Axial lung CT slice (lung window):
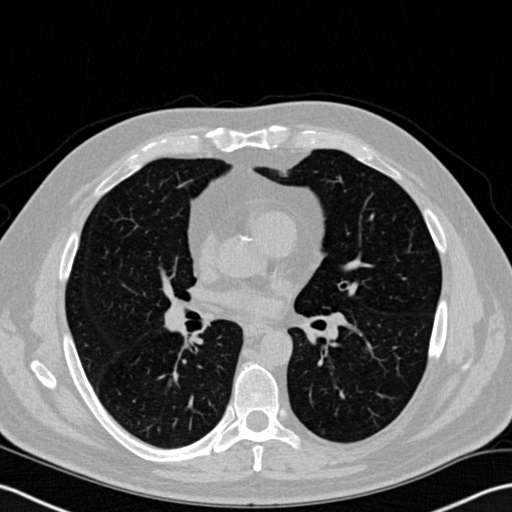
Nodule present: no